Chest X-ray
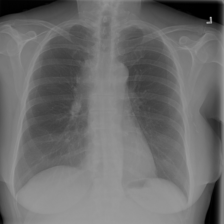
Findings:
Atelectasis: negative
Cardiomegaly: negative
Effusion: negative
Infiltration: negative
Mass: positive
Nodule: negative
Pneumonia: negative
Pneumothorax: negative
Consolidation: negative
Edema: negative
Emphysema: negative
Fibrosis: negative
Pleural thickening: negative
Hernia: negative